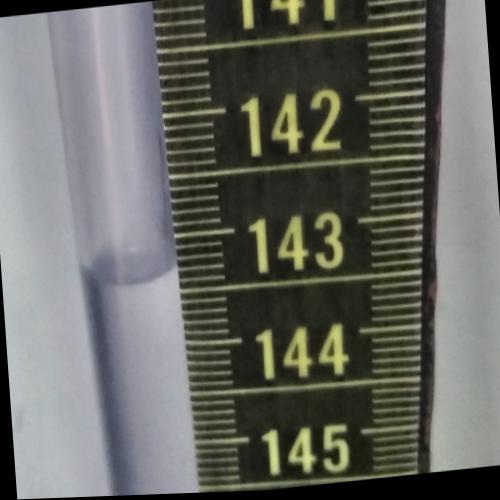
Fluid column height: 143.3 cm